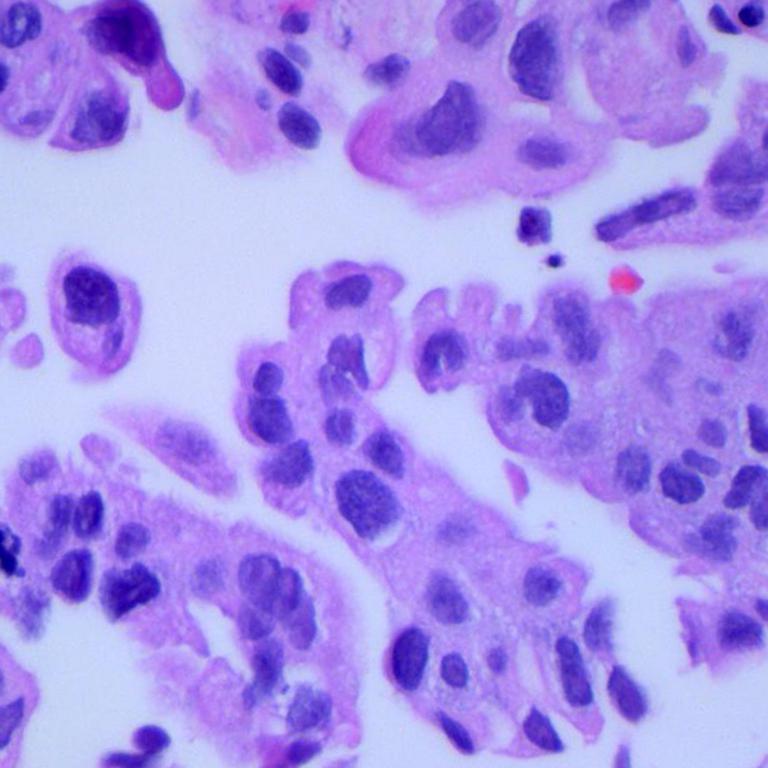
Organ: lung
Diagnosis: adenocarcinomas